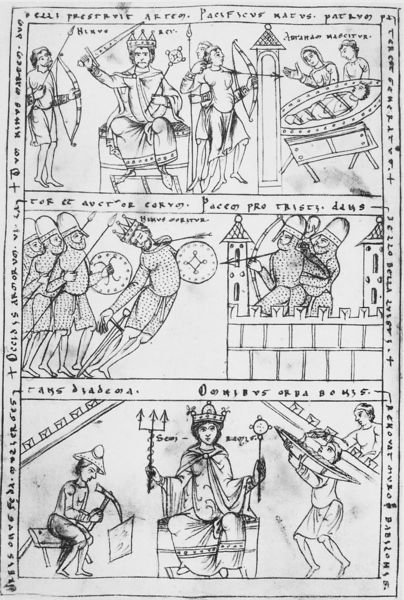
Titel: Chronik oder die Geschichte der zwei Staaten (Chronica sive Historia de Duabus Civitatibus)
Künstler: Otto von Freising
Institution: Jena, Universitätsbibliothek
Schlagwörter: kampf, stadt, zeichnung, krone, turm, bogen, mauer, schlacht, könig, thron, steinmetz, zinnen, schild, burg, comic, schwert, entwurf, ritter, handwerker, hammer, mittelalter, stadtmauer, pfeil, pfeile, zepter, szepter, schilde, troja, buchmalerei, dreizack, belagerung, bogenschützen